Question: I cannot remember a single time I've needed to give the program/module name when specifying a class name in interface builder except in this case, and also the book (Big Nerd 5th ed. p162) says I wouldn't need to do it for Obj-C, but I have to for Swift, so why?
Context: I'm specifying which class the NSArrayController will be dealing with.

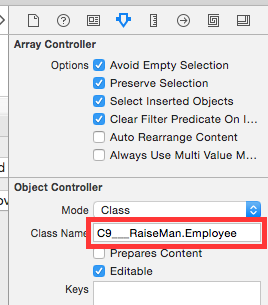
Answer: Swift automatically creates impromptu namespaces for you, by (for example) prefixing your 'Employee' class with your module name. (You don't have to care about this in your code, because since you're usually referring to 'Employee' within that module, the compiler can understand your shorthand usage of 'Employee'.) It can be handy to be explicit about this if your module defines the same symbol as another, for example 'MyProject.Array' vs. 'Swift.Array'.
Why the difference between languages? Because Objective-C simply does not do this namespacing, which is why everyone prefixes their Objective-C classes with two- and three-letter codes to avoid naming collisions.